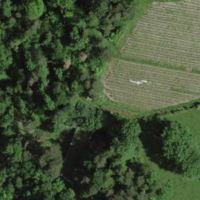
EUNIS habitat code: 57
Species observed at this site:
Allium ursinum
Astrantia major
Euphorbia cyparissias
Fragaria vesca